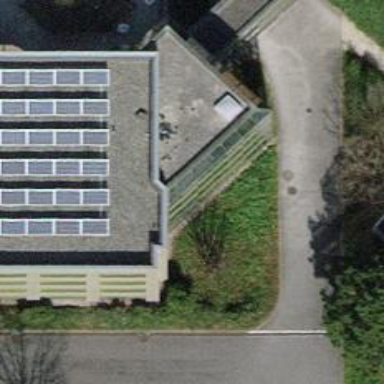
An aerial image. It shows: Building designed for bicycle parking.